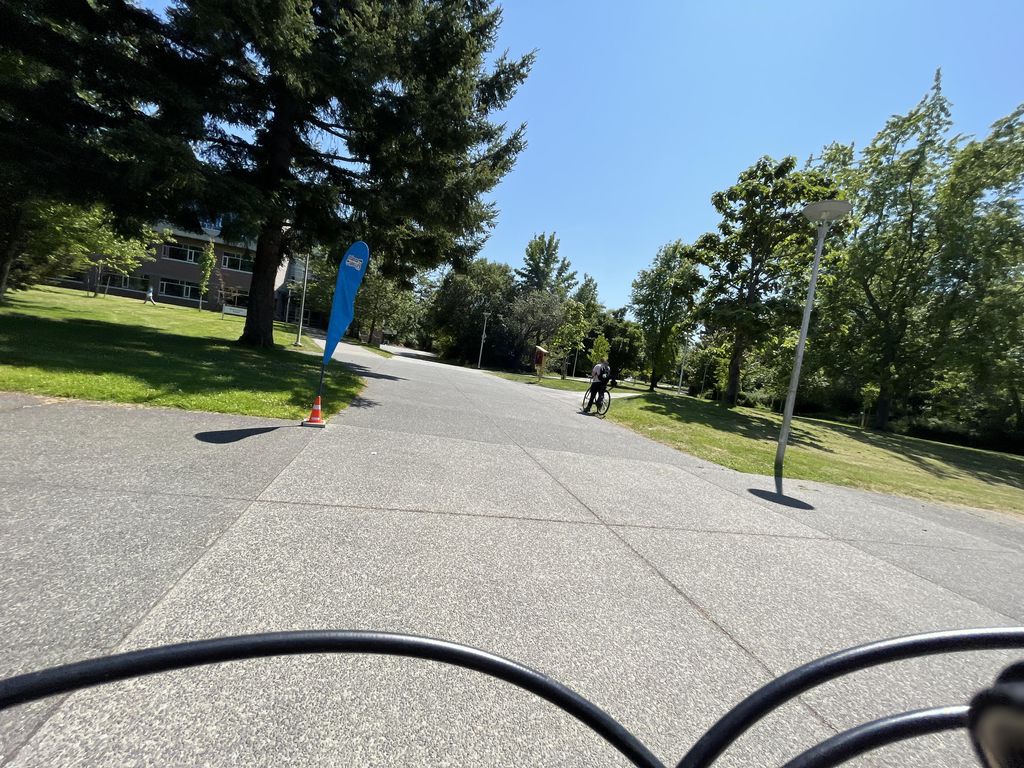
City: victoria